Current action and preconditions to check: trajectory_clear

Your task: For each precondition in the list above, predict whether it will hold at this action.

Consider the current scene as observed from the mobile robot's camera, and analyze the predicted future states of all dynamic agents (e.g., people, animals, vehicles, or any moving entities) within the NEXT SECOND.

IMPORTANT: Only answer "very likely" if you are absolutely certain—based on strong, clear evidence—that a dynamic agent will violate the precondition in the predicted future state. Do NOT answer "very likely" for unlikely, ambiguous, or low-probability risks.

Ask yourself for each precondition: Is there a high probability, with clear and convincing evidence, that the predicted future states of any dynamic agent will interfere with the predicted future state of the currently executing action within the NEXT SECOND, causing that precondition to fail?

Assess the risk level based on these predictions. Use "likely" or "very likely" if motions create a clear risk of interference.

Use "neutral" or "improbable" if agents are nearby but their predicted paths are clearly diverging or non-conflicting.

Failure Risk Categories: "very improbable", "improbable", "neutral", "likely", "very likely"

Answer Format: Output ONLY the probability_of_failure value from these categories: "very improbable", "improbable", "neutral", "likely", "very likely"

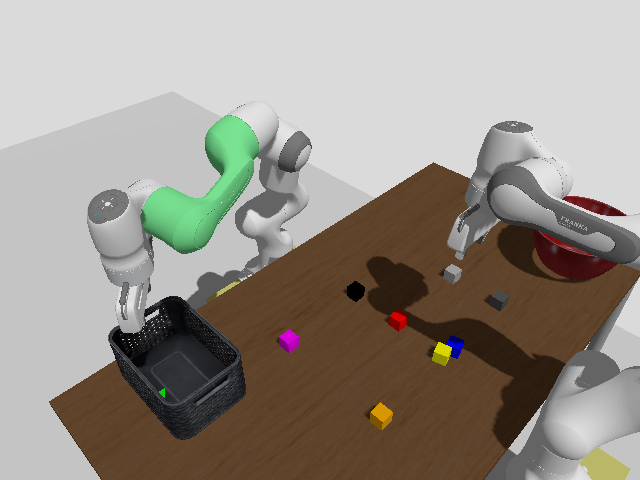

Answer: very improbable